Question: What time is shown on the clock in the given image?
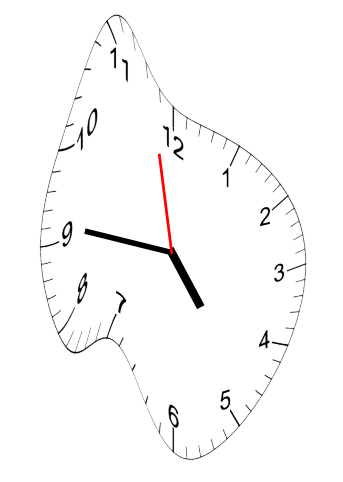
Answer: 04:45:58